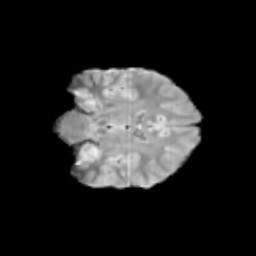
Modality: T2w
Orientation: coronal
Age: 11
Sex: female
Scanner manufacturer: siemens
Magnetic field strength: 3 T
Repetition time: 3.8 s
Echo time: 0.07 s